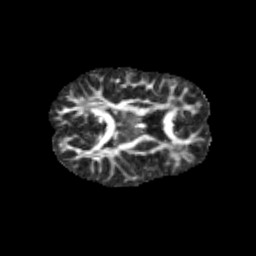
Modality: FA
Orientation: axial
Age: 10
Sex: female
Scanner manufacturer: siemens
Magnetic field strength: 3 T
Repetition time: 3.8 s
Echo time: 0.07 s